Question: code:
'''
let result;
result = 2.4999999999999998;
console.log(Math.round(result));
result = 2.4999999999999997;
console.log(Math.round(result));
'''
The rounding point isn't 5 ?
(Although I know that numbers in JavaScript always occupy 64 bits of memory. Numbers up to 15 integer digits and 17 decimal digits can be defined and displayed in JavaScript.)
why the result in console is:

I expected the both are:
3
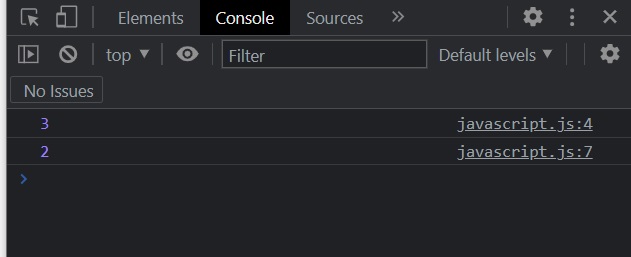
Answer: The surprising behavior is not really related to 'Math.round()'. The rounding happens already at the point of parsing the numeric literal, and you can see it by echoing the numbers directly without any explicit rounding:
'''
> 2.4999999999999998
2.5
> 2.4999999999999997
2.4999999999999996
'''
So the first number is immediately rounded up and the second down - but not corresponding to the common rules of decimal rounding (e.g. the second number still have the same number of digits).
The reason is that the numeric literal is converted to a 64-bit floating point number. This has a precision of 53 binary digits. The input number is therefore rounded to the closest number which can be represented with 53 binary digits.
The binary representation of 2.4999999999999996 is:
'''
10.011111111111111111111111111111111111111111111111111
'''
This is 53 significant binary digits, and the next higher binary number is therefore:
'''
10.100000000000000000000000000000000000000000000000000
'''
Which is 2.5 in decimal.
So numbers between 2.4999999999999996 and 2.5 cannot be represented exactly and have to be rounded up or down to fit in the floating-point format. So 2.4999999999999997 is rounded down to 2.4999999999999996 and 2.4999999999999998 is rounded up to 2.5.
(There is a special rule because 2.4999999999999998 is halfway between the two valid values. In this case the value is rounded towards the even significand.)
Math.round() on the other hand follows decimal rounding rules, which means we round up on 0.5 and higher. The result of the Math.round() operation is then straightforward: 2.5 is rounded up to 3 and 2.4999999999999996 is rounded down to 2.